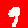
Digit: 9